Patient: sex M, age 55
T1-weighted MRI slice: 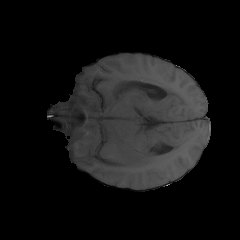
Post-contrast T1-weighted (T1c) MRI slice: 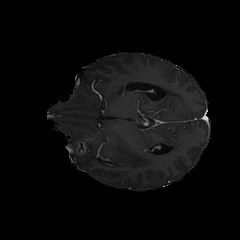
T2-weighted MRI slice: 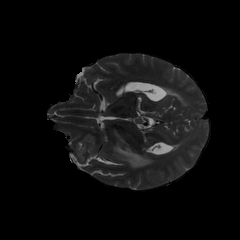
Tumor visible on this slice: yes
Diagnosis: Glioblastoma, IDH-wildtype
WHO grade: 4